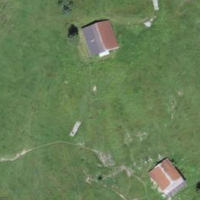
EUNIS habitat code: 25
Species observed at this site:
Oenanthe oenanthe
Orchis mascula
Anthus trivialis